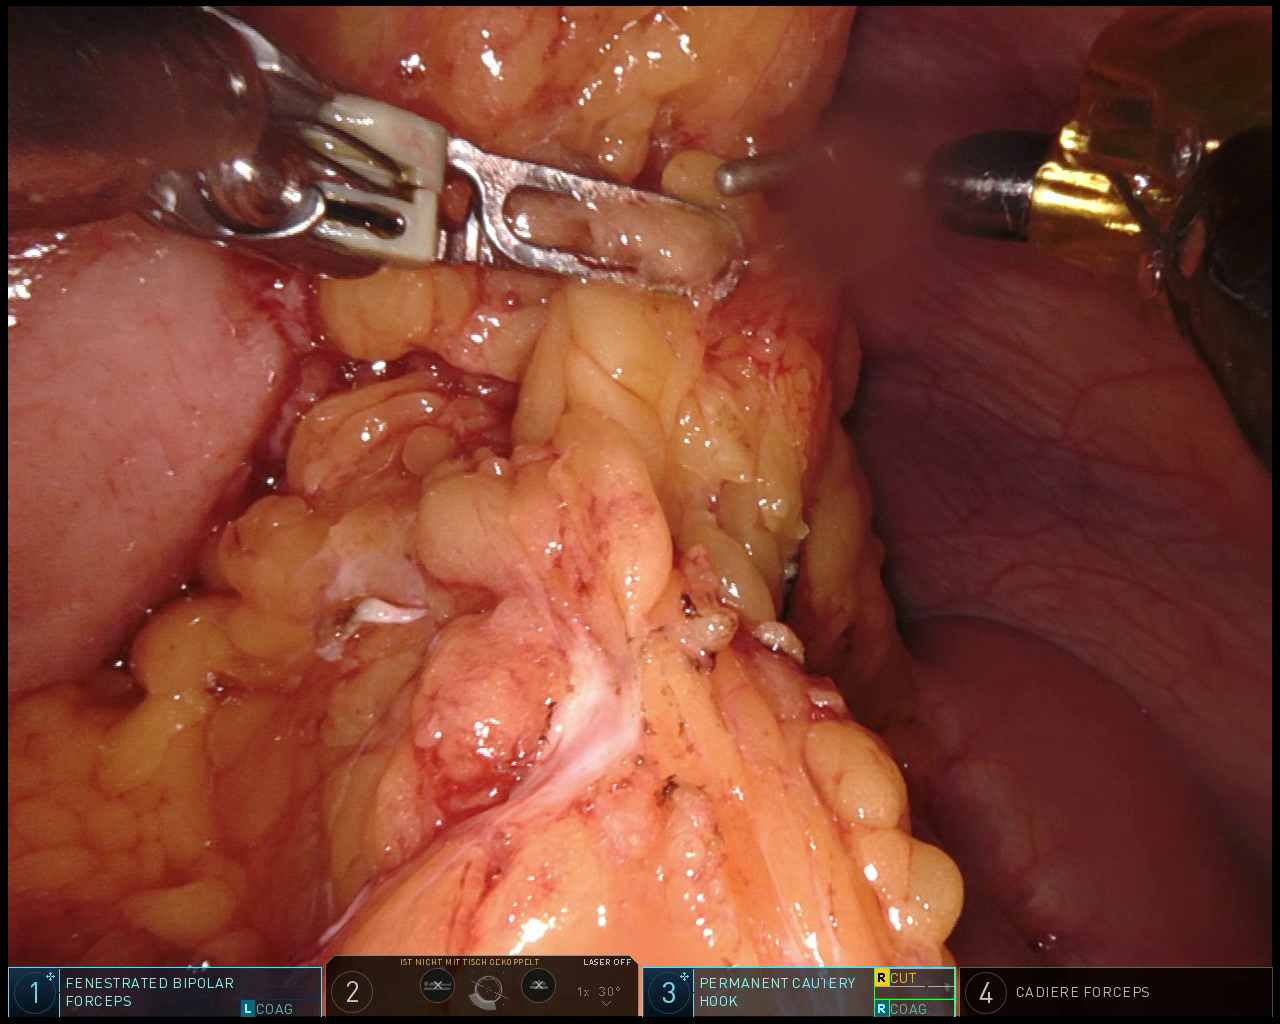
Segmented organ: abdominal_wall
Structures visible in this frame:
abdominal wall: yes
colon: yes
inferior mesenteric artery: no
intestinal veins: no
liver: no
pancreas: no
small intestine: no
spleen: no
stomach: yes
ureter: no
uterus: no
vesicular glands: no